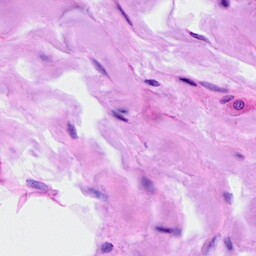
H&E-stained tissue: Breast